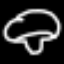
Label: mushroom